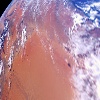
Label: land